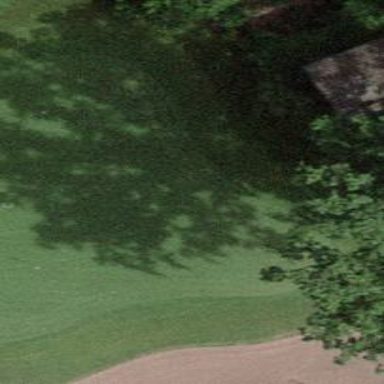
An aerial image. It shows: Golf green.